Field crop: tomato
Growth stage: 1
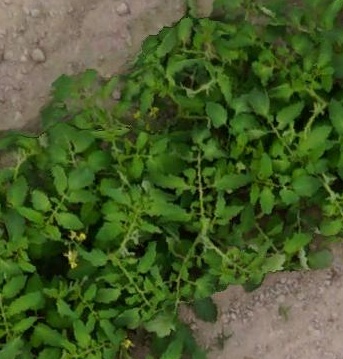
Species: tomato